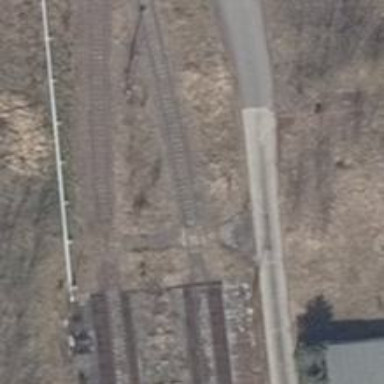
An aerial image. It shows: Railway crossing.